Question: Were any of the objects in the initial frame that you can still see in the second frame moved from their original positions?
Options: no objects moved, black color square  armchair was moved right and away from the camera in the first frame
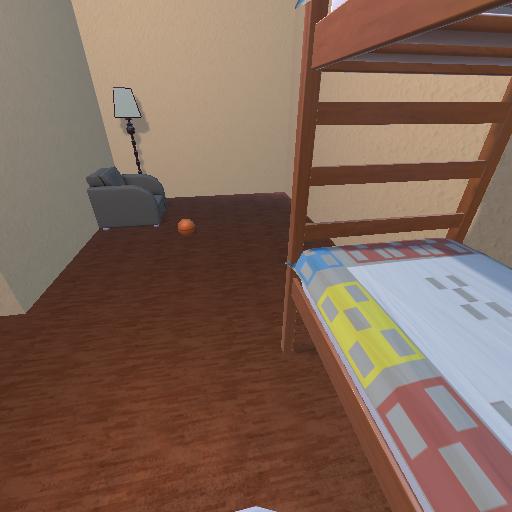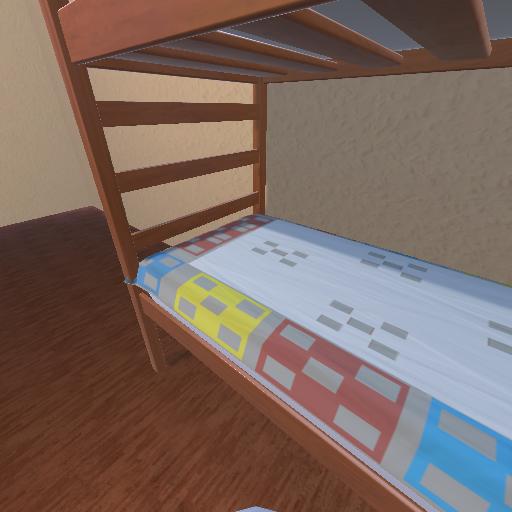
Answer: no objects moved